Question: I'm using trying load data which is inside 2 arrays. At the moment I have successfully loaded items array within array. When I try to access the data inside last array it doesn't load.
I have this array from json response
'''
{
"Category":"1PI",
"Description":"Chicken Bacon",
"MainCategoryID":1,
"MenuDescription":"Menu Description ",
"SubMenuEntity":[
{
"Crust":"Sausage",
"Description":"Sausage Crust Large",
"ExtraItemEntity":[
{
"Description":"Add BBQ Chicken-120.00",
'''
2nd array starts with SubMenuEntity, I have loaded that. I want to load the data Description which is inside the array ExtraItemEntity. How can I achieve that?
This is the android code to data inside array inside array.
'''
@Override
public void onTaskCompleted(JSONArray responseJson) {
try {
List<String> crust = new ArrayList<String>();
List<String> description = new ArrayList<String>();
List<String> extraDescription = new ArrayList<String>();
for (int i = 0; i < responseJson.length(); ++i) {
JSONObject object = responseJson.getJSONObject(i);
if ((object.getString("MainCategoryID")).equals("1")
&& (object.getString("SubCategoryID")).equals("1")) {
JSONArray subMenuArray = object.getJSONArray("SubMenuEntity");
for (int j = 0; j < subMenuArray.length(); ++j) {
JSONObject subMenuObject = subMenuArray
.getJSONObject(j);
Log.i("Crust", subMenuObject.getString("Crust"));
crust.add(subMenuObject.getString("Crust"));
Log.i("Description", subMenuObject.getString("Description"));
description.add(subMenuObject.getString("Description"));
}
// JSONArray ExtraItemEntity = object.getJSONArray("ExtraItemEntity");
// for (int j = 0; j < ExtraItemEntity.length(); ++j) {
// JSONObject extraItemEntityObject = ExtraItemEntity
// .getJSONObject(j);
// Log.i("Description", extraItemEntityObject.getString("Description"));
// extraDescription.add(extraItemEntityObject.getString("Description"));
// }
}
crustSP = (Spinner) findViewById(R.id.sp_crust);
ArrayAdapter<String> dataAdapterCru = new ArrayAdapter<String>(this,
android.R.layout.simple_spinner_item, crust);
dataAdapterCru
.setDropDownViewResource(android.R.layout.simple_spinner_dropdown_item);
crustSP.setAdapter(dataAdapterCru);
sizeSP = (Spinner) findViewById(R.id.sp_pizza_size);
ArrayAdapter<String> dataAdapterDes = new ArrayAdapter<String>(this,
android.R.layout.simple_spinner_item, description);
dataAdapterDes
.setDropDownViewResource(android.R.layout.simple_spinner_dropdown_item);
sizeSP.setAdapter(dataAdapterDes);
// extraDescriptionOneSP = (Spinner) findViewById(R.id.sp_extratoppingone);
// ArrayAdapter<String> dataAdapterExtraDesOne = new ArrayAdapter<String>(this,
// android.R.layout.simple_spinner_item, extraDescription);
// dataAdapterExtraDesOne
// .setDropDownViewResource(android.R.layout.simple_spinner_dropdown_item);
// extraDescriptionOneSP.setAdapter(dataAdapterExtraDesOne);
//
// extraDescriptionTwoSP = (Spinner) findViewById(R.id.sp_extratoppingtwo);
// ArrayAdapter<String> dataAdapterExtraDesTwo = new ArrayAdapter<String>(this,
// android.R.layout.simple_spinner_item, extraDescription);
// dataAdapterExtraDesTwo
// .setDropDownViewResource(android.R.layout.simple_spinner_dropdown_item);
// extraDescriptionTwoSP.setAdapter(dataAdapterExtraDesTwo);
}
} catch (JSONException e) {
e.printStackTrace();
}
}
'''
'''
@Override
public void onTaskCompleted(JSONArray responseJson) {
try {
List<String> crust = new ArrayList<String>();
List<String> description = new ArrayList<String>();
List<String> extraDescription = new ArrayList<String>();
for (int i = 0; i < responseJson.length(); ++i) {
JSONObject object = responseJson.getJSONObject(i);
if ((object.getString("MainCategoryID")).equals("1")
&& (object.getString("SubCategoryID")).equals("1")) {
JSONArray subMenuArray = object.getJSONArray("SubMenuEntity");
for (int j = 0; j < subMenuArray.length(); ++j) {
JSONObject subMenuObject = subMenuArray
.getJSONObject(j);
Log.i("Crust", subMenuObject.getString("Crust"));
crust.add(subMenuObject.getString("Crust"));
Log.i("Description", subMenuObject.getString("Description"));
description.add(subMenuObject.getString("Description"));
extraDescription.add(subMenuObject.getJSONArray("ExtraItemEntity").getJSONObject(j).getString("Description"));{
}
}
}
crustSP = (Spinner) findViewById(R.id.sp_crust);
ArrayAdapter<String> dataAdapterCru = new ArrayAdapter<String>(this,
android.R.layout.simple_spinner_item, crust);
dataAdapterCru
.setDropDownViewResource(android.R.layout.simple_spinner_dropdown_item);
crustSP.setAdapter(dataAdapterCru);
sizeSP = (Spinner) findViewById(R.id.sp_pizza_size);
ArrayAdapter<String> dataAdapterDes = new ArrayAdapter<String>(this,
android.R.layout.simple_spinner_item, description);
dataAdapterDes
.setDropDownViewResource(android.R.layout.simple_spinner_dropdown_item);
sizeSP.setAdapter(dataAdapterDes);
extraDescriptionOneSP = (Spinner) findViewById(R.id.sp_extratoppingone);
ArrayAdapter<String> dataAdapterExtraDesOne = new ArrayAdapter<String>(this,
android.R.layout.simple_spinner_item, extraDescription);
dataAdapterExtraDesOne
.setDropDownViewResource(android.R.layout.simple_spinner_dropdown_item);
extraDescriptionOneSP.setAdapter(dataAdapterExtraDesOne);
extraDescriptionTwoSP = (Spinner) findViewById(R.id.sp_extratoppingtwo);
ArrayAdapter<String> dataAdapterExtraDesTwo = new ArrayAdapter<String>(this,
android.R.layout.simple_spinner_item, extraDescription);
dataAdapterExtraDesTwo
.setDropDownViewResource(android.R.layout.simple_spinner_dropdown_item);
extraDescriptionTwoSP.setAdapter(dataAdapterExtraDesTwo);
}
} catch (JSONException e) {
e.printStackTrace();
}
}
'''

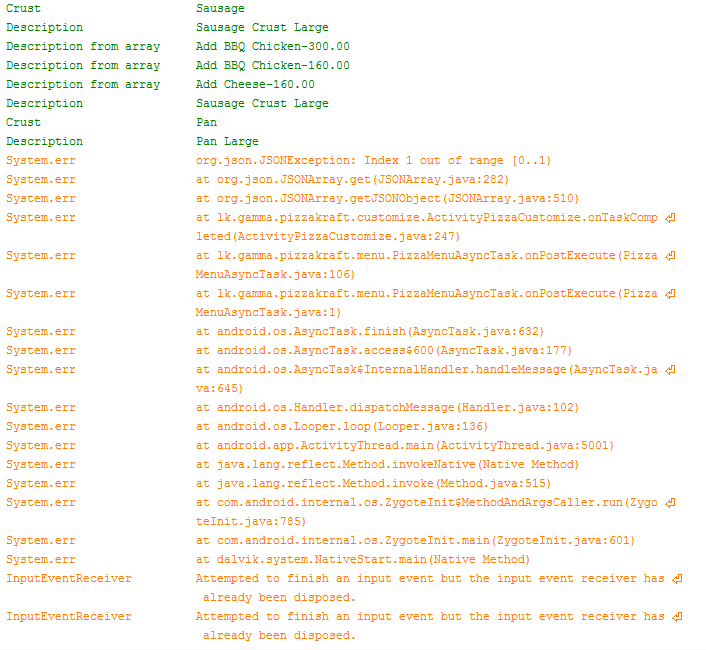
Answer: Description actually is a json object and hence should be accessed using a json object.
From that json object you fetch the String.
Replace the highlighted portion with this

'''
JSONArray extraItemEntityArray = subMenuobject.getJsonArray("ExtraItemEntity");
for(int i=0;i< extraItemEntityArray.length();i++){
String extraItemdescription=extraItemEntityArray.getJSONObject(i).getString("Description");
description.add(extraItemdescription);
Log.i("Description from array", extraItemdescription);
}
Log.i("Description",subMenuObject.getString("Description"));
'''
//Fetch the array containing the objects
'''
JSONArray extraItemEntity = object.getJSONArray("ExtraItemEntity");
'''
//Fetch a particular object from the array above.
'''
JSONObject extraItemObject = extraItemEntity
.getJSONObject(i);
'''
//Now retrieve the description as a string from the chosen object(above).
'''
String description = extraItemObject.getString("Description");
'''